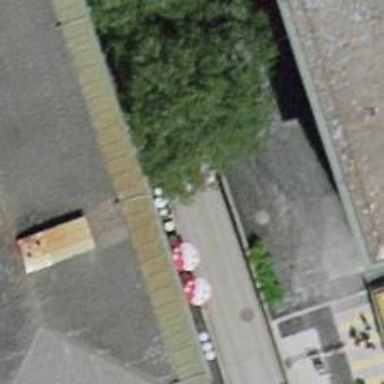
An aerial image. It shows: Parking entrance.